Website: lowes
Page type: review-order
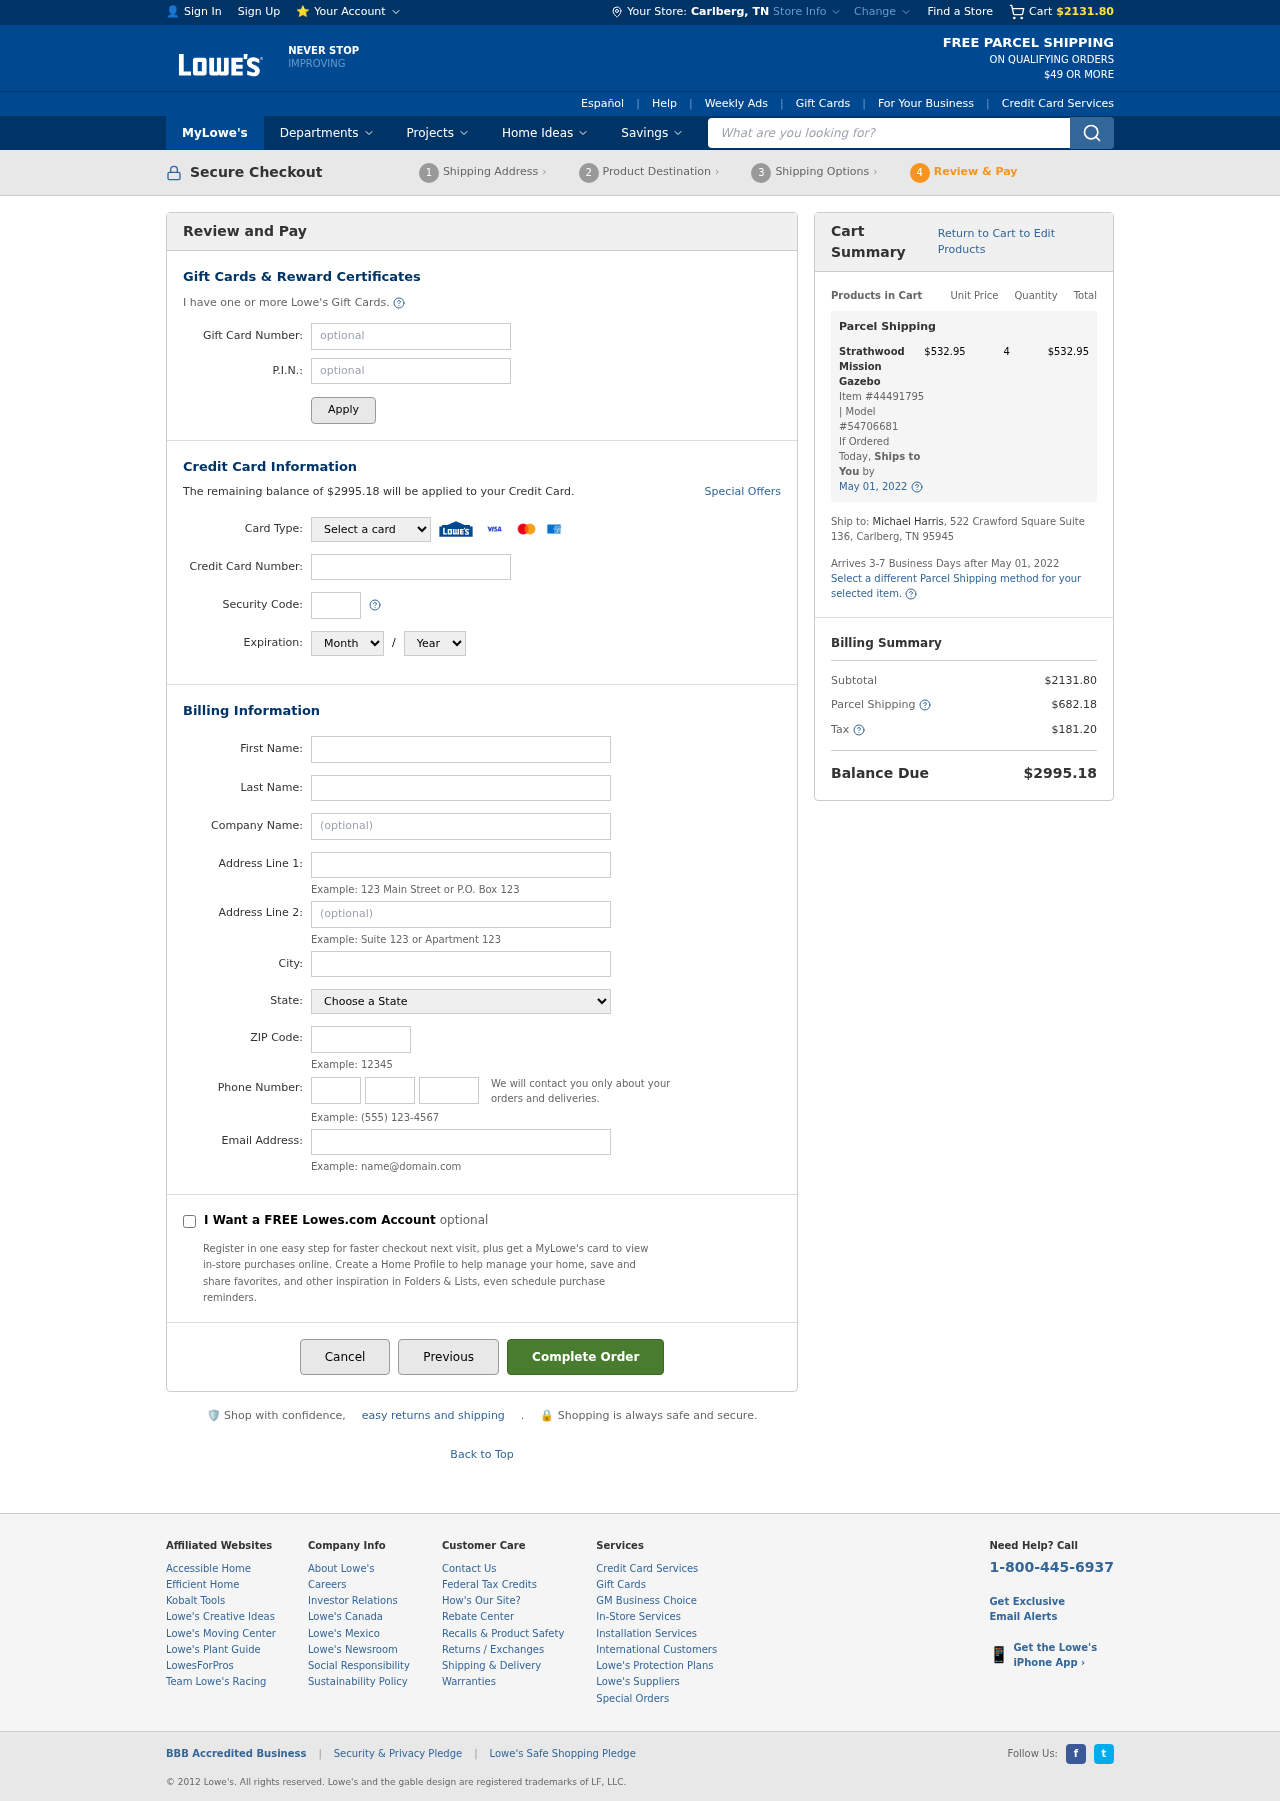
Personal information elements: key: PII_CARD_CVV
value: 981
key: PII_CARD_EXPIRY_MONTH
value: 02
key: PII_CARD_EXPIRY_YEAR
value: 30
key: PII_CARD_NUMBER
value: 4389 9810 3889 4873
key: PII_CARD_TYPE
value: Visa
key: PII_CITY
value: Carlberg
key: PII_CITY_STATE
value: Carlberg, TN
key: PII_EMAIL
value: mharris@yahoo.com
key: PII_FIRSTNAME
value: Michael
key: PII_LASTNAME
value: Harris
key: PII_PHONE_AREA
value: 314
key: PII_PHONE_PREFIX
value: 202
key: PII_PHONE_SUFFIX
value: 8169
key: PII_POSTCODE
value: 95945
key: PII_STATE
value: Tennessee
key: PII_STREET
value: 522 Crawford Square Suite 136
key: PII_STREET2
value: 522 Crawford Square Suite 136
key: PII_STREET2
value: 025 Andrew Lodge
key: PII_FULLNAME2
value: Michael Harris
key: PII_CITY_STATE_ZIP2
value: Carlberg, TN 95945
Product elements: key: PRODUCT1_NAME
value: Strathwood Mission Gazebo
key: PRODUCT1_PRICE
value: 532.95
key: PRODUCT1_QUANTITY
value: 4
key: PRODUCT1_ITEM_NUMBER
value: Item #44491795
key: PRODUCT1_MODEL_NUMBER
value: Model #54706681
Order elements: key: ORDER_SUBTOTAL
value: $2131.80
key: ORDER_BALANCE_DUE
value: $2995.18
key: ORDER_SHIPPING_DATE
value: May 01, 2022
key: ORDER_ITEM_TOTAL
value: $532.95
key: ORDER_SHIPPING_DATE2
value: May 01, 2022
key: ORDER_SHIPPING_COST
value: $682.18
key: ORDER_TAX
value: $181.20
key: ORDER_TOTAL
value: $2995.18
Search elements: key: HEADER_SEARCH
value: What are you looking for?